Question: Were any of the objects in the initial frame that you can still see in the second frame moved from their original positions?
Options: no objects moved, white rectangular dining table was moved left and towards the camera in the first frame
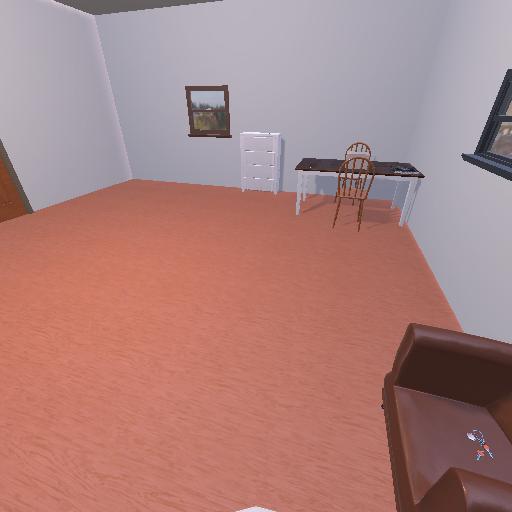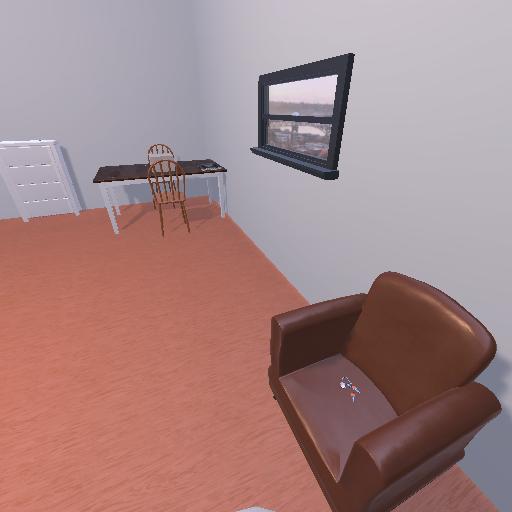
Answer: no objects moved